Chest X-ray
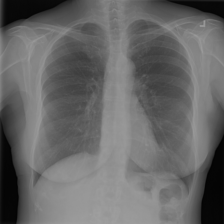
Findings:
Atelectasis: negative
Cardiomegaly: negative
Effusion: negative
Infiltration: negative
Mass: negative
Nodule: negative
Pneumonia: negative
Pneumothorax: negative
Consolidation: negative
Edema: negative
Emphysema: negative
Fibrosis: negative
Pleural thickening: negative
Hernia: negative